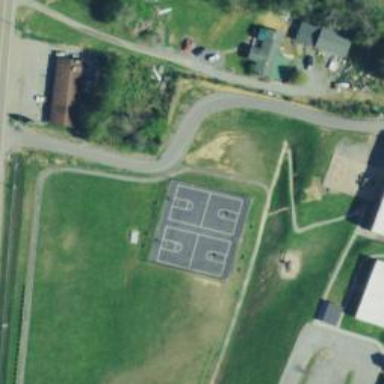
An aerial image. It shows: Basketball court on pitch.